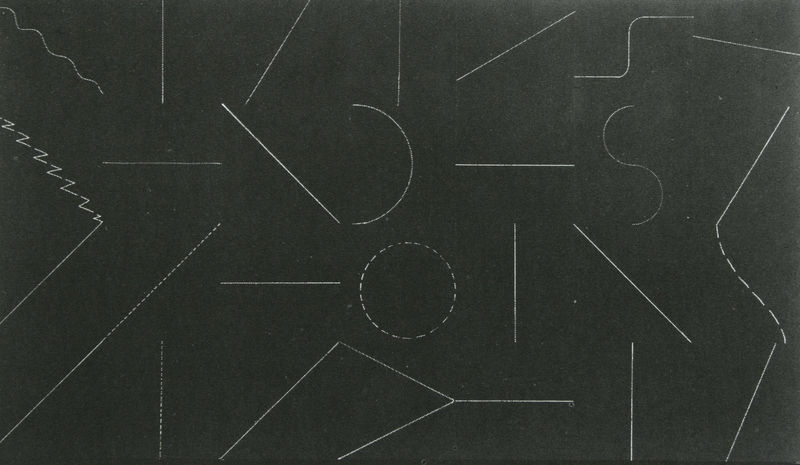
Titel: Installation Baxter Art Gallery, California Institute of Technology, Pasadena - A 12'' (30 cm) grid covering a black wall. Within each 12'' (30 cm) sqaure, a vertical, horizontal, diagonal right or diagonal left straight, not straight
Künstler: Sol Lewitt
Schlagwörter: weiß, grau, schwarz, muster, kreis, welle, wellen, abstrakt, formen, linien, zahlen, faden, nadel, naht, striche, punkte, linie, form, buchstaben, strich, punkt, geometrisch, zacken, stäbe, geometrie, lewitt, konstruktivismus, s form, gestrichelt, vertikal, nähte, abstakt, schlangenlinie, gestrichelte linien, sol lewitt, röntgenbild, konstruktivistisch